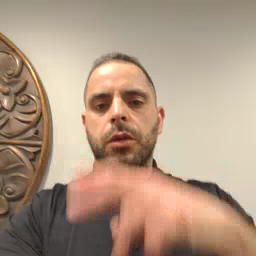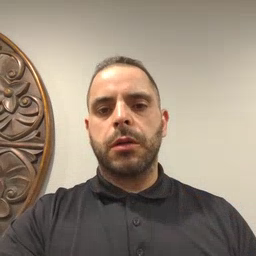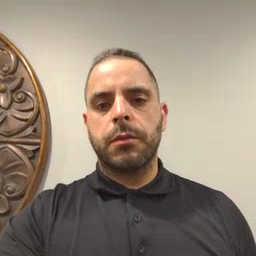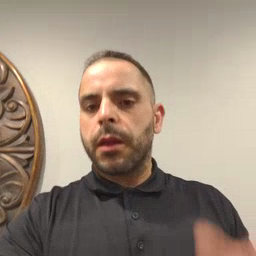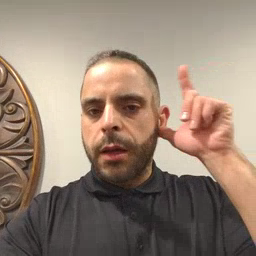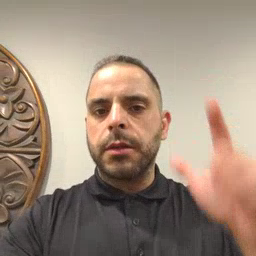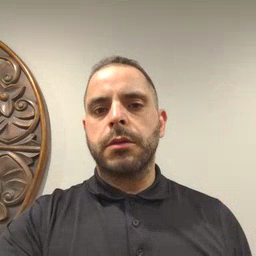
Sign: listen